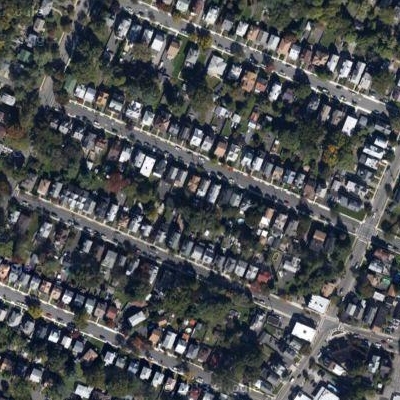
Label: Resident